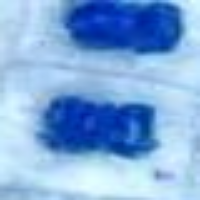
Label: telophase